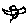
Label: bird